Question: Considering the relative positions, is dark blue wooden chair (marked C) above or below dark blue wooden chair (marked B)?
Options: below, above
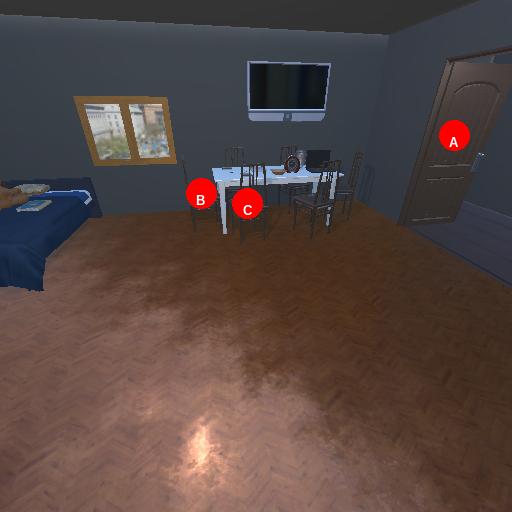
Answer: below